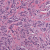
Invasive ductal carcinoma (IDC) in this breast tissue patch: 1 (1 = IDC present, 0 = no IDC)